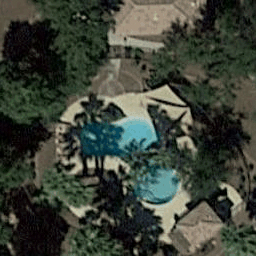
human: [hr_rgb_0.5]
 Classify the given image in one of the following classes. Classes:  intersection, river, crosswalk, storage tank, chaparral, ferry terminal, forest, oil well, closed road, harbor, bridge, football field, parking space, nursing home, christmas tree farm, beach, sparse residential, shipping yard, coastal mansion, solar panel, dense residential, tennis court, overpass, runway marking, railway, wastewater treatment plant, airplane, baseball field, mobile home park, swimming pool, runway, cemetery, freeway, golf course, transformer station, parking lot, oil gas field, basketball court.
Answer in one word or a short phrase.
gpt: swimming pool